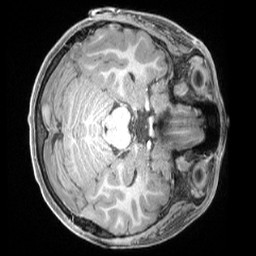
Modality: T1w
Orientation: axial
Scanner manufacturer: siemens
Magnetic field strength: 3 T
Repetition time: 2.4 s
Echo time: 0.00224 s